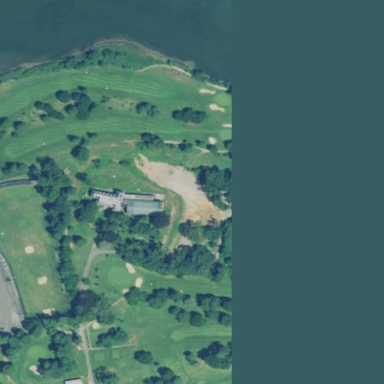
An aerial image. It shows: Golf course surrounded by greenery.